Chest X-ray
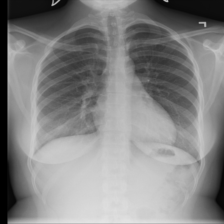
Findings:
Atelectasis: negative
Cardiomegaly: negative
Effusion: negative
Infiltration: negative
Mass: negative
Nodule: negative
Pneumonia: negative
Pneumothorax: negative
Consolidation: negative
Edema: negative
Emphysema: negative
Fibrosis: negative
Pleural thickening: negative
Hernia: negative